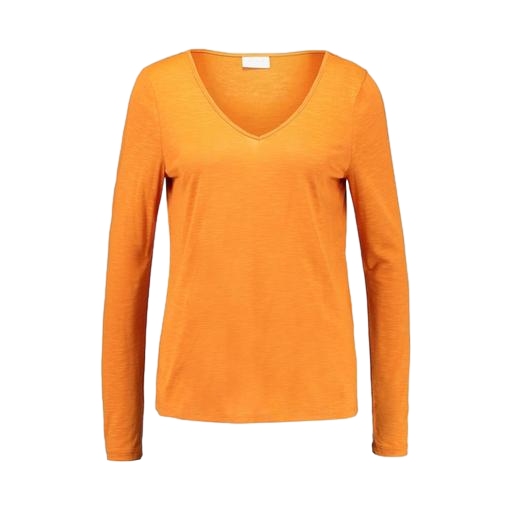
orange slub tee, long-sleeve t-shirt only macy, orange slub v-neck tee, white background